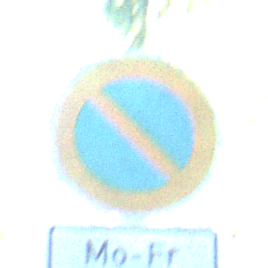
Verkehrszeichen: EingeschraenktesHalteverbot
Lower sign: ZeitangabenMitBeschraenkungAufWochentage2
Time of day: MorningAfternoon
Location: Outdoor (Nature)
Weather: Clear
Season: NotSpecified
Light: Natural